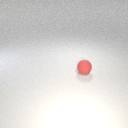
small red rubber sphere